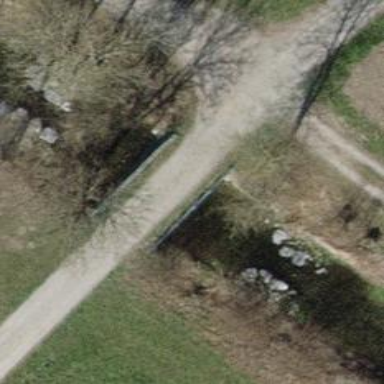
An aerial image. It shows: Gravel track on bridge with grade 2 track type.